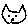
Label: cat